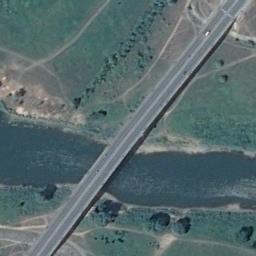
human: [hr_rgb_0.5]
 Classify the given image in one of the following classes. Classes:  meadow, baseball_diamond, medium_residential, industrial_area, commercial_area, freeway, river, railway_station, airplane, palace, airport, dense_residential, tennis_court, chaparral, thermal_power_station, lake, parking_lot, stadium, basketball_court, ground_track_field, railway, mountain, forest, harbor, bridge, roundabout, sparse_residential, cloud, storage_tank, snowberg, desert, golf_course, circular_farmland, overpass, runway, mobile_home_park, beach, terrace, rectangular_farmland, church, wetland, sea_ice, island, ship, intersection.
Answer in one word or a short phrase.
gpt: bridge